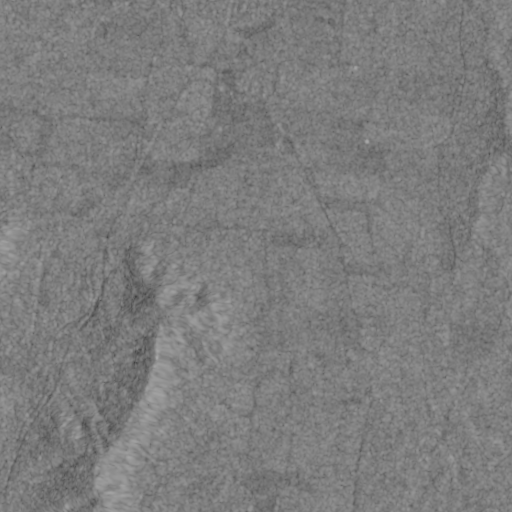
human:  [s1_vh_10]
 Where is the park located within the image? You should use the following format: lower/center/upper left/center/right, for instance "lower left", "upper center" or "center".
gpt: The park is located in the upper center of the image.
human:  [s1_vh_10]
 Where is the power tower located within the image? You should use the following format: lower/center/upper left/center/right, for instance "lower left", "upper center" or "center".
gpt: The power tower is located in the right of the image.
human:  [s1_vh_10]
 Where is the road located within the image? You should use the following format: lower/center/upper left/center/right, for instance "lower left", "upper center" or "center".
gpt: There is no road in the image.

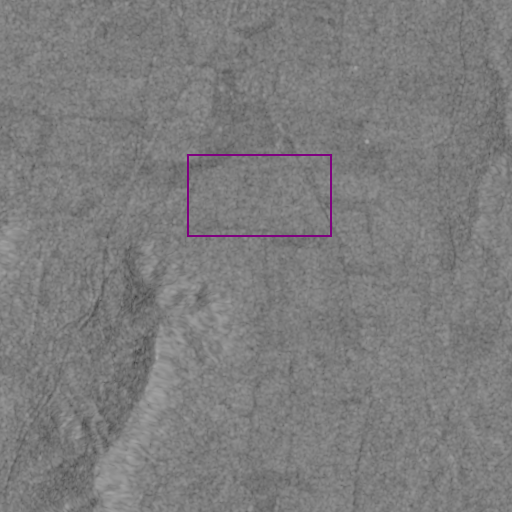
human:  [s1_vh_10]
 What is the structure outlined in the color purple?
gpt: The structure outlined in purple is a crop field.
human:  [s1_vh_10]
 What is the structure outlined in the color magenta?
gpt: There is no magenta outline.